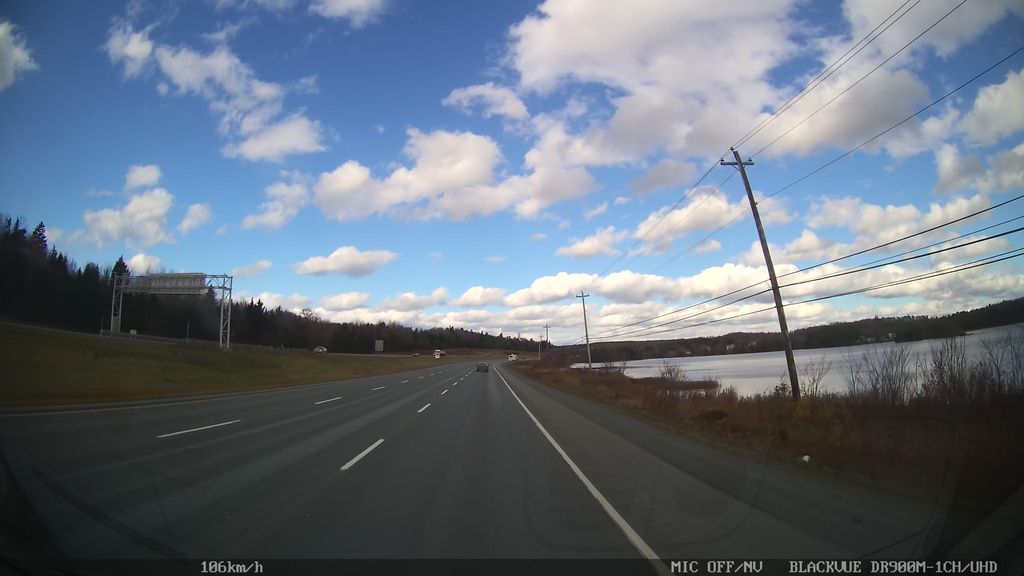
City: halifax